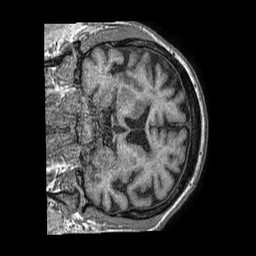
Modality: T1w
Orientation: coronal
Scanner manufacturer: philips
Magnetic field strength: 1.5 T
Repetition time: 0.007764 s
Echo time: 0.00354 s